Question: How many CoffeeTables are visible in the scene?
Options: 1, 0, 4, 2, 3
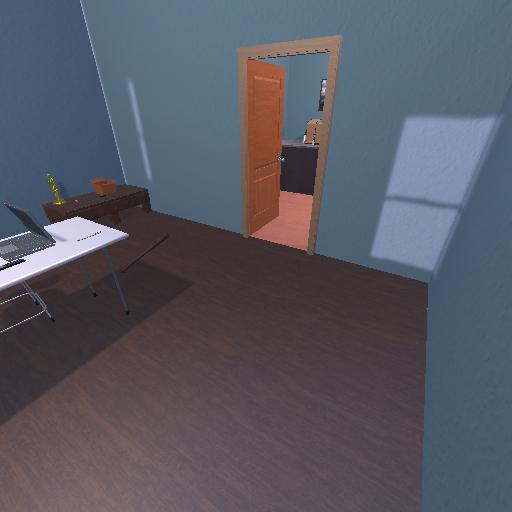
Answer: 1